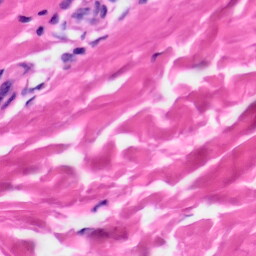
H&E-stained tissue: Skin